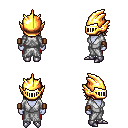
a pixel art fantasy rpg character, female body template, dark elf, purple skin, white robe, red pants, white blonde long bangs hairstyle, gold helm, leather bracers, metal boots, four views (front, back, left, right), 2x2 character sprite sheet, small pixel art, hard edges, no anti-aliasing